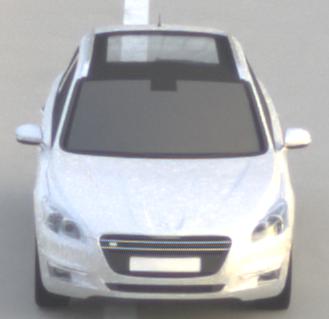
Make: Peugeot
Model: 508 SW 120 VTi
Detailed model: 508 (I) SW
Model produced from: 2011/03
Model produced until: 2014/05
Doors: 5
Color: white
Road condition: dry road
Daytime: sunrise or sunset
Contrast: low contrast